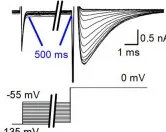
Inactivation properties of WT Nav1.5 and Nav1.5-F1571L alone or co-expressed with beta1. (A) Displayed from left to right are the representative whole-cell inactivation recordings of WT Nav1.5 + beta1 and Nav1.5-F1571L + beta1. The INa were elicited with the pulse protocol shown underneath the traces.
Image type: pathology (immunostaining)